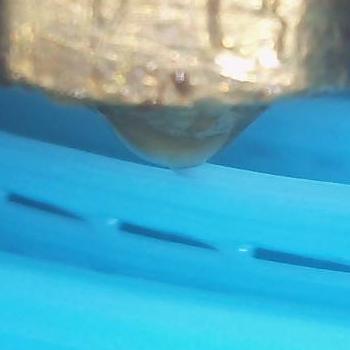
Flow rate: 94%